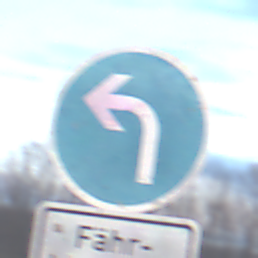
Verkehrszeichen: VorgeschriebeneFahrtrichtungLinks
Zusatzzeichen unten: SonstigeFahrzeugePersonengruppenFrei4
Umgebung: Outdoor, Nature
Tageszeit: SunriseSunset
Wetter: PartlyCloudy
Licht: Natural
Jahreszeit: NotSpecified
Kontrast: LowContrast